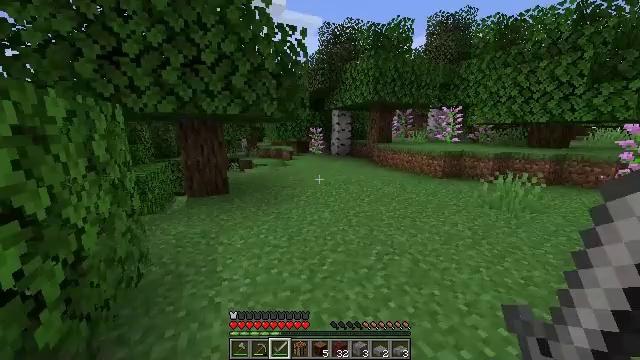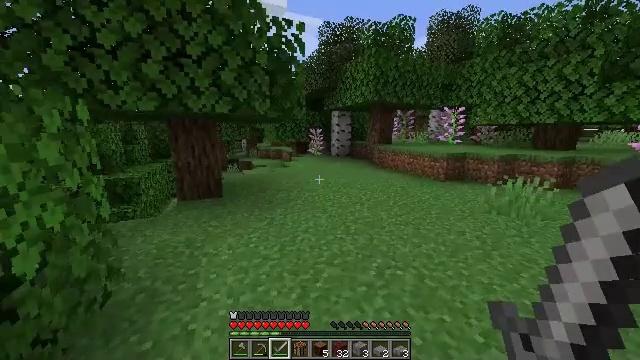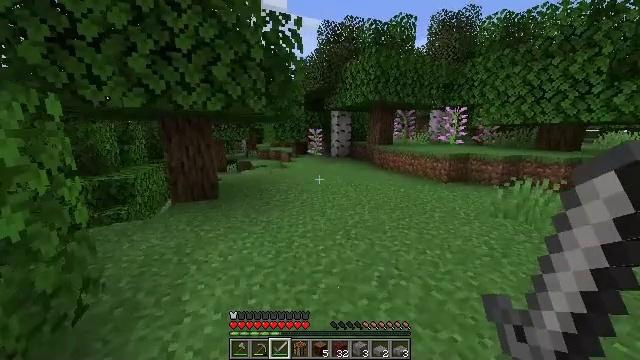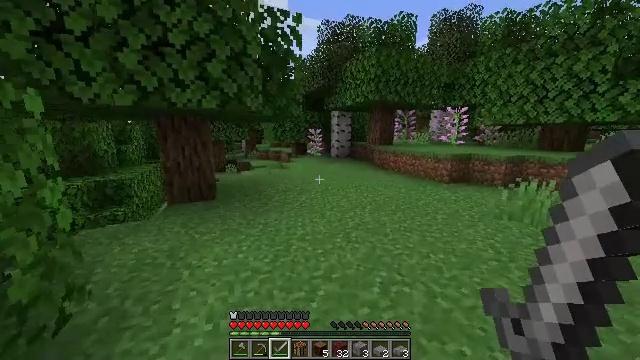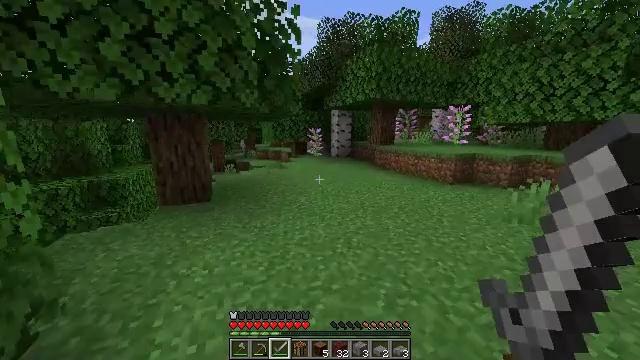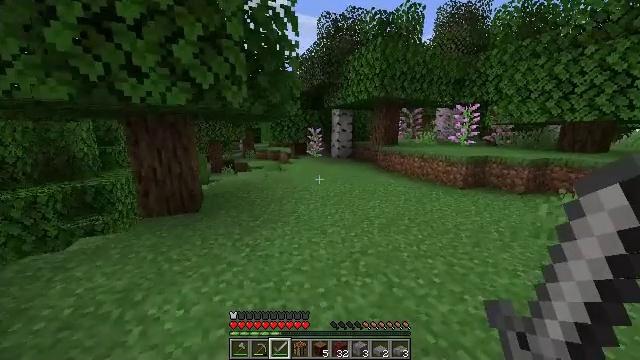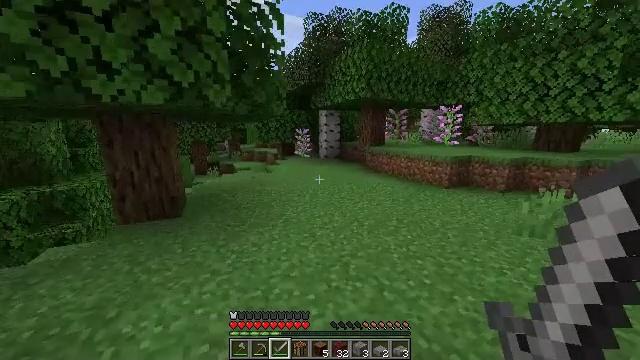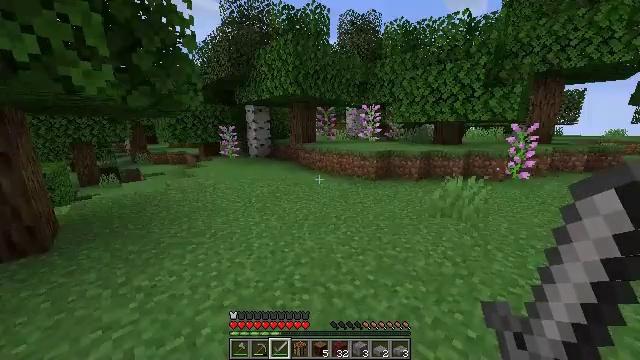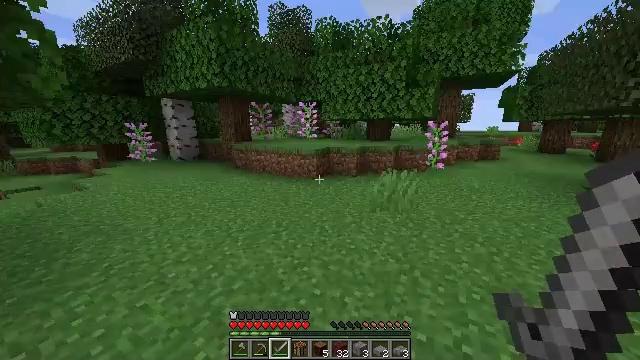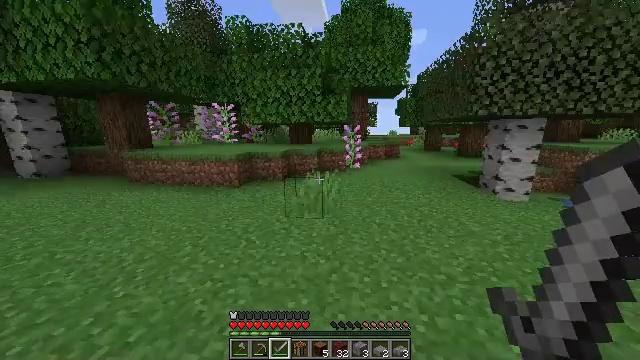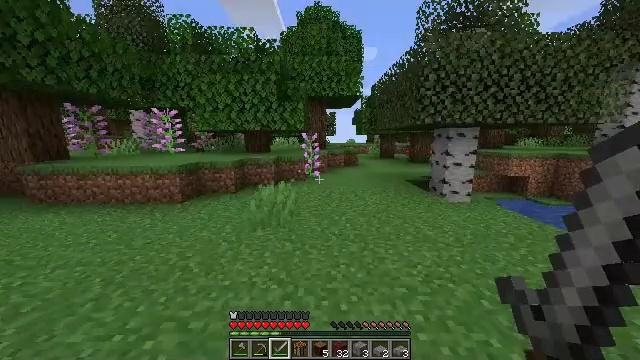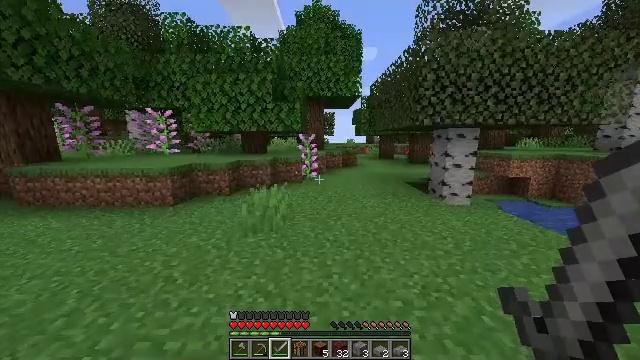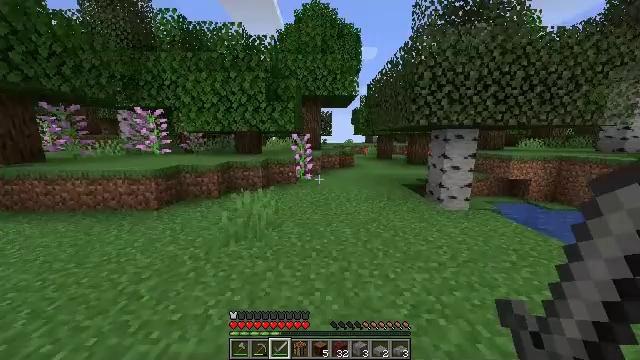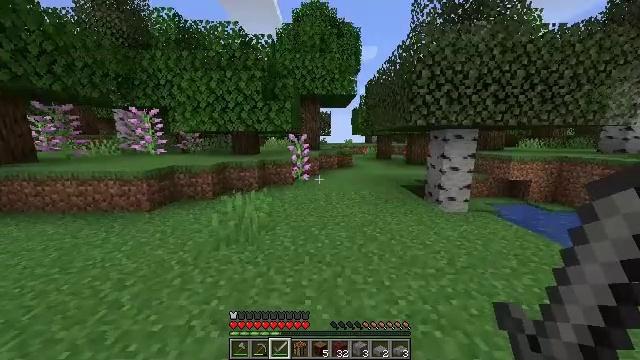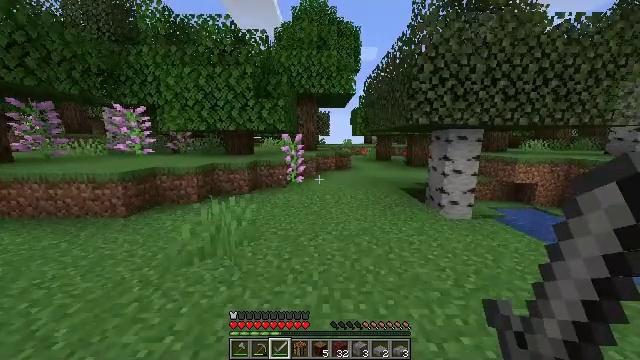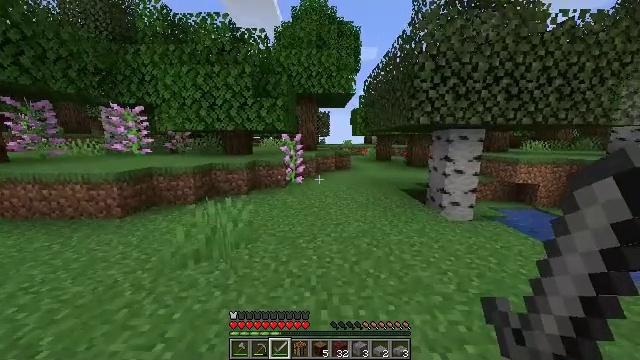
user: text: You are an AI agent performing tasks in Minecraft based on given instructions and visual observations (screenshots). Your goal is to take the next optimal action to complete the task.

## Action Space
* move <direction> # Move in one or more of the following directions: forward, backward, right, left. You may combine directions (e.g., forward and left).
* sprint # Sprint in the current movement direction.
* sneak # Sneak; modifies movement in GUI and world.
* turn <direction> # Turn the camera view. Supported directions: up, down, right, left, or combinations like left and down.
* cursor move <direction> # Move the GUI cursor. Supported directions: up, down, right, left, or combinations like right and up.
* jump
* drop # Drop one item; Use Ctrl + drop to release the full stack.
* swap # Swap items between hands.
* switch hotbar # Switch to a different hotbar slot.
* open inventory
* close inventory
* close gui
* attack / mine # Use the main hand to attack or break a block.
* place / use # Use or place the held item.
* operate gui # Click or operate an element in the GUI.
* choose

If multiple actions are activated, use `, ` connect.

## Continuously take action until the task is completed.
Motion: motion action
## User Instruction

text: Gather oak leaves by attacking.
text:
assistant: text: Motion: move forward, sprint
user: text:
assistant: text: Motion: move forward, sprint
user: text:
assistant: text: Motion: move forward, sprint
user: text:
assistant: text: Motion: move forward, sprint
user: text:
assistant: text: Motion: move forward, sprint
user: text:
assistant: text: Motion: move forward, sprint, turn right
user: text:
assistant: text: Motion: move forward and move right, sprint, turn right
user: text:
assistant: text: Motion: move forward and move right, sprint, turn right
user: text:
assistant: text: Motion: move forward and move right, sprint, turn right
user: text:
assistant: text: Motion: move forward and move right, sprint, turn right and up
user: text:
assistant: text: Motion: move forward and move right, sprint
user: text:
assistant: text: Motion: move forward and move right, sprint
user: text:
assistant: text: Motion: move forward, sprint
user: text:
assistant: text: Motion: move forward, sprint
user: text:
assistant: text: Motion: move forward, sprint
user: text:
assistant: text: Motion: move forward, sprint
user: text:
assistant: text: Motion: move forward, sprint
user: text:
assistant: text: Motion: move forward, sprint
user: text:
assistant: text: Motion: move forward, sprint
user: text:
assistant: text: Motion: move forward, sprint
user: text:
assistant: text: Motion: move forward, sprint
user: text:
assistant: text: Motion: move forward, sprint
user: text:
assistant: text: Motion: move forward, sprint
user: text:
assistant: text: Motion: move forward, sprint
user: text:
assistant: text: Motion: move forward, sprint
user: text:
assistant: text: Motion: move forward, sprint
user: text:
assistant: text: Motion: move forward, sprint
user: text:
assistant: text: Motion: move forward, sprint
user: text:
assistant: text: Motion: move forward, sprint
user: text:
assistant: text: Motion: move forward, sprint